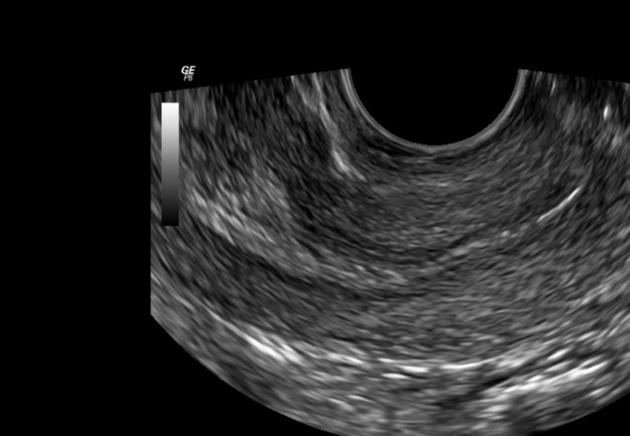
Label: notinfected